Question: When you click 'Darrien Tu' the text on the far right disappears but it doesn't come back when you reclick the name.
<URL>
'''
$("#nav_list").click(function () {
$(".sidebar-right").toggle();
});
'''

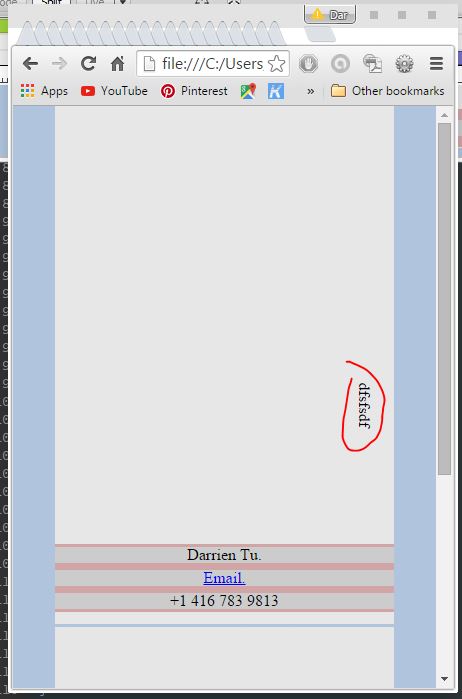
Answer: I have check the fiddle. There is one issue in
You have given 'margin-left:80%' instead of give 'right:20px'
This might help to solve your issue.
I have update your script code :
'''
<script>
$(document).ready(function() {
$menuLeft = $('.pushmenu-left');
$nav_list = $('#nav_list');
$nav_list.click(function() {
$(this).toggleClass('active');
$('.pushmenu-push').toggleClass('pushmenu-push-toright');
$menuLeft.toggleClass('pushmenu-open').after($(".sidebar-right").toggle('slow'));
});
});
</script>
'''
'''
<script>
/*$("#nav_list").click(function() {
// assumes element with id='button'
$(".sidebar-right").toggle();
});*/
</script>
'''